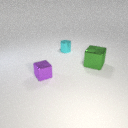
large green metal cube behind small purple metal cube